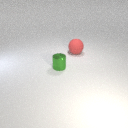
small green metal cylinder to the left of large red rubber sphere